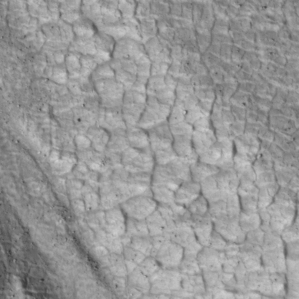
Label: non_frost